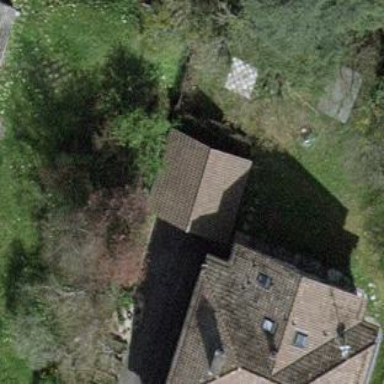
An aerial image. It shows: View of roof of building.